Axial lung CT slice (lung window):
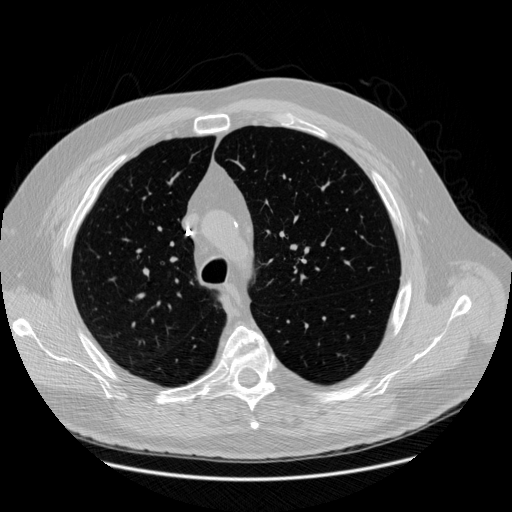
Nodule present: no